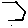
Label: hexagon